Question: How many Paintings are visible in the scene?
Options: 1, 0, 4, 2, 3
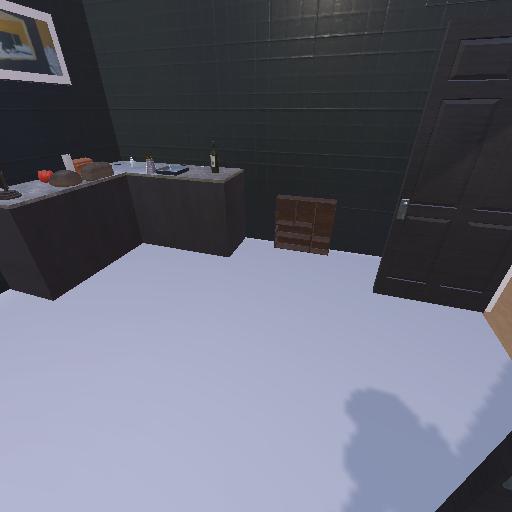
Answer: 1